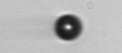
Label: bead